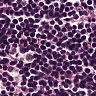
Metastatic tissue present: no